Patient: sex F, age 62
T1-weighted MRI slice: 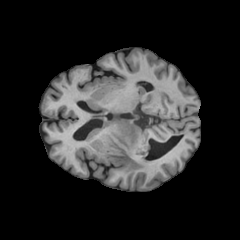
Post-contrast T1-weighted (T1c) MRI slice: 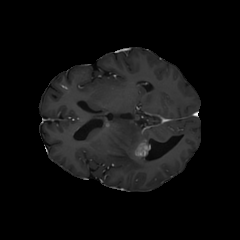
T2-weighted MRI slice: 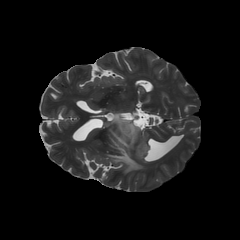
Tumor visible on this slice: yes
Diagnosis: Glioblastoma, IDH-wildtype
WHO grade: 4